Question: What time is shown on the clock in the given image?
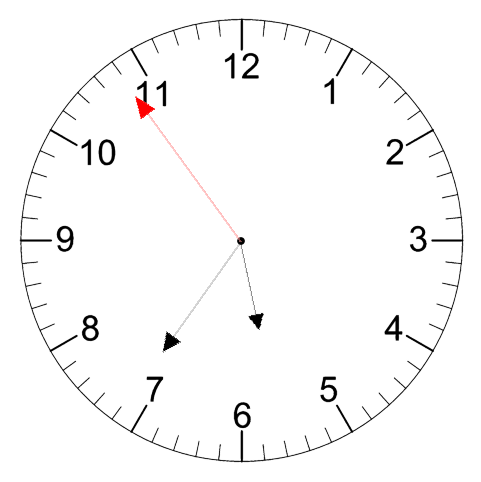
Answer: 05:35:54